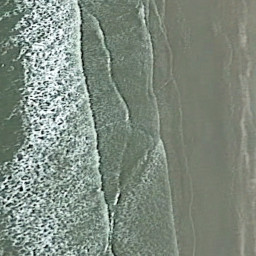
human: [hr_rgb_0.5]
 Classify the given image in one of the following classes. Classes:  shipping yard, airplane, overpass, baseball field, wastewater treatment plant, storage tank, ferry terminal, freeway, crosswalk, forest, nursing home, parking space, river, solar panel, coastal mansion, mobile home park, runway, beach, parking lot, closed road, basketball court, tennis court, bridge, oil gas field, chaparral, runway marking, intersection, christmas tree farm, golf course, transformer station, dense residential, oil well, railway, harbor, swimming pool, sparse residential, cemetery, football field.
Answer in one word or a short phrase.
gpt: beach